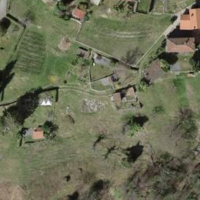
EUNIS habitat code: 24
Species observed at this site:
Anacridium aegyptium